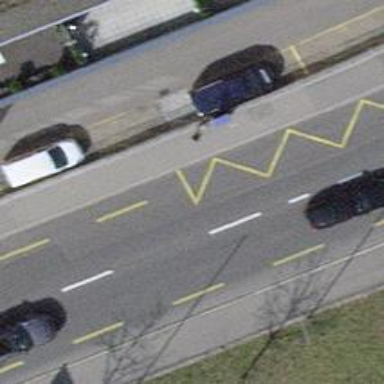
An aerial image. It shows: Bus stop with stop position for public transport.